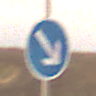
Verkehrszeichen: VorgeschriebeneVorbeifahrtRechts
Umgebung: Outdoor, Nature
Tageszeit: SunriseSunset
Wetter: PartlyCloudy
Licht: Natural
Jahreszeit: NotSpecified
Kontrast: LowContrast